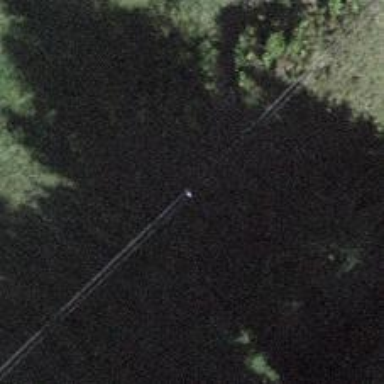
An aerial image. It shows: Utility pole in the area.